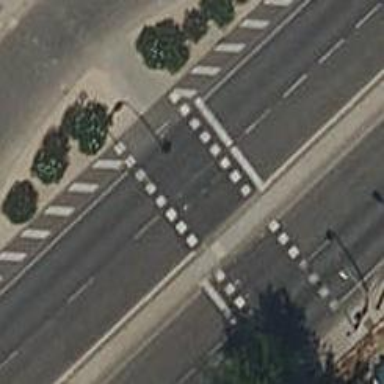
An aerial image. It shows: Road crossing with traffic signals.